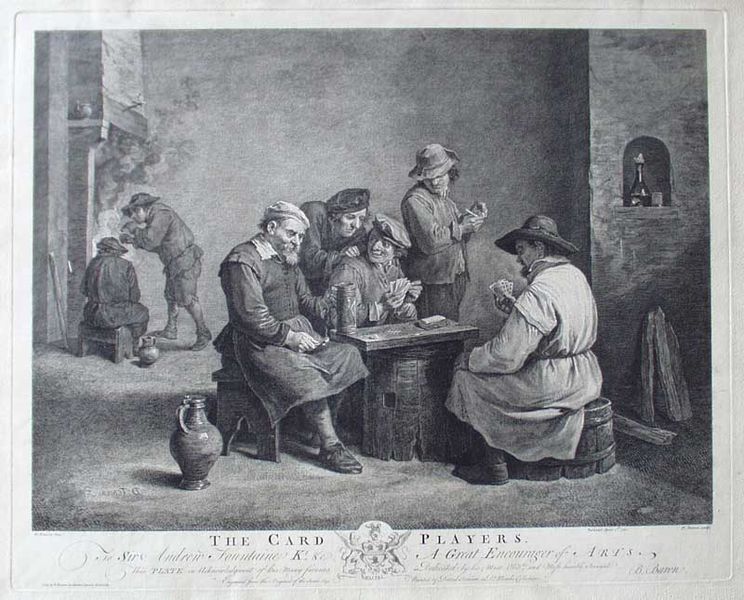
Titel: The Card Players
Künstler: Bernard Baron
Standort: Karlsruhe
Institution: Staatliche Kunsthalle Karlsruhe
Schlagwörter: dunkel, feuer, fuß, gruppe, hand, mann, schatten, umhang, wasser, weiß, frauen, menschen, sitzen, fenster, frau, glas, grau, hintergrund, holz, hut, hüte, kleider, licht, mund, männer, nase, raum, rücken, schwarz, stuhl, szene, tisch, zeichnung, zimmer, blick, gesellschaft, gespräch, leute, rock, alkohol, alt, bart, bärte, flasche, hose, jacke, kappe, kappen, kneipe, mütze, mützen, trinken, wand, wirtschaft, arm, geschichte, gesicht, mensch, stehen, stein, holland, innenraum, niederlande, schauen, signatur, qualm, rauch, boden, auge, kelch, mantel, innen, personen, blatt, england, schulter, bauern, genre, kamin, ofen, schornstein, stock, kanne, krug, vase, kopfbedeckung, schürze, bein, schrift, ecke, spieler, schuhe, zuschauer, jungen, mauer, ziegel, grafik, graphik, kahl, bank, hocker, schemel, figuren, beobachter, wein, einfach, karten, kartenspiel, spielen, pfeife, rauchen, kerze, balken, stube, kammer, bretter, weste, foto, becher, holztisch, lachen, spiel, keller, nische, bierkrug, gefäß, buch, geld, brett, druck, schwarz weiss, schraffur, radierung, stich, lithografie, illustration, text, buchstaben, mäntel, bier, fass, genreszene, schuh, kunst, stift, grinsen, buchdruck, zuber, wappen, scheite, wärme, biedermeier, karaffe, karte, barett, handwerker, krüge, schreiben, raucher, hilfe, trick, versuchung, sieben, holzscheite, freund, teniers, männder, niesche, fässer, trinker, london, kupferstich, typografie, waser, englisch, gasthaus, humpen, wirt, wirtshaus, zecher, wandnische, legende, tonne, herd, in der wirtschaft, schenke, poker, skat, tabak, beraten, flandern, wärmen, tsich, flache, männe, holzscheit, freunde, hüe, seriendruck, betrug, geheim, tuscheln, männeer, falsch, ratgeber, stuehle, taverne, verboten, hogarth, mánner, mönner, the, kartenspielen, spelunke, hlz, zeche, schnelle, falschspieler, kartenspieler, wirtshausszene, betrüger, spielszene, ank, ut, n, 18. jahrhundert, 1600, #, mantel#, 1580, emänner, kamon, betrügen, gasthausszene, bäuerliches volk, schwarz weiß radierung, der fünfte mann, heimlicher lauscher, fluestern, card players, card, player, humpel, gambler, players, the card players, david teniers, #grafik, cards, kwirt, schanke, kartenspiler